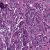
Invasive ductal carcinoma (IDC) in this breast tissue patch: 0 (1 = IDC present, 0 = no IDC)